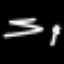
Label: squiggle